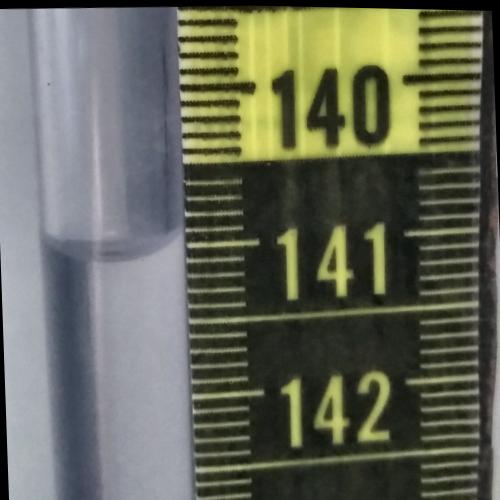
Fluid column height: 141.0 cm